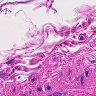
Metastatic tissue present: no